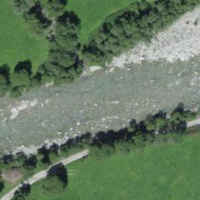
EUNIS habitat code: 24
Species observed at this site:
Rhododendron ferrugineum